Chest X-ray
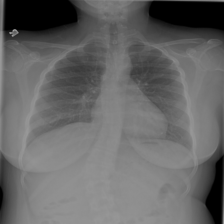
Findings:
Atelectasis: negative
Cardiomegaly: negative
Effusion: negative
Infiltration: negative
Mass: negative
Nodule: negative
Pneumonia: negative
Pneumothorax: negative
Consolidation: negative
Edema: negative
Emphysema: negative
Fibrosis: negative
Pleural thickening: negative
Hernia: negative